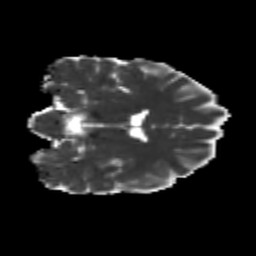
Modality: MD
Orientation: coronal
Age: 24
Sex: male
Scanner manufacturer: siemens
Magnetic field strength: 3 T
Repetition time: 3.5 s
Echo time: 0.104 s